Interaction volume radius: 5 \u00c5
Interaction volume height: 10 \u00c5
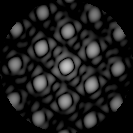
Disorder parameter: 0.1155